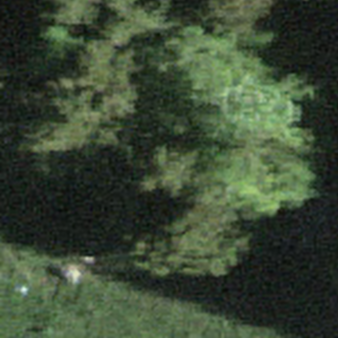
Label: other